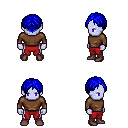
a pixel art fantasy rpg character, male body template, dark elf, purple skin, brown long-sleeve shirt, red pants, blue parted hairstyle, maroon shoes, four views (front, back, left, right), 2x2 character sprite sheet, small pixel art, hard edges, no anti-aliasing